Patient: sex M, age 57
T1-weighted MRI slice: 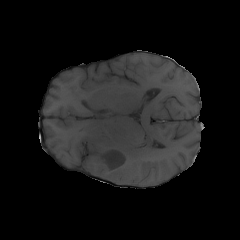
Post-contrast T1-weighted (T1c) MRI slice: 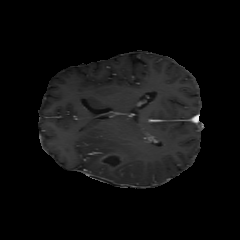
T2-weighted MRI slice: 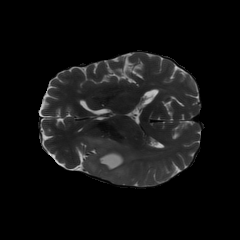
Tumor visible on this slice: yes
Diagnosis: Glioblastoma, IDH-wildtype
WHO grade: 4